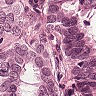
Metastatic tissue present: yes